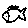
Label: fish